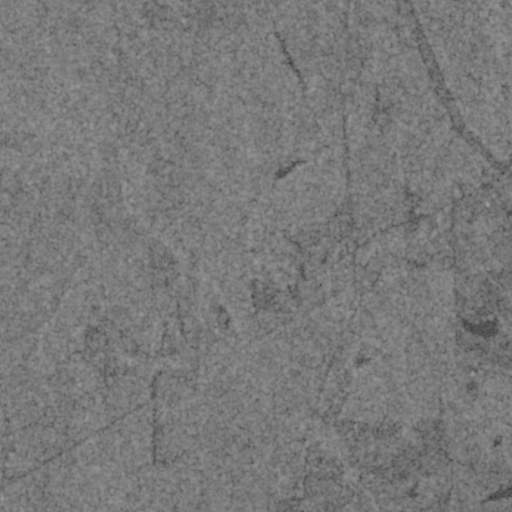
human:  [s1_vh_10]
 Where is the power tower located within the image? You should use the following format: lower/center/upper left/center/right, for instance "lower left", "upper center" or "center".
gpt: The power tower is located in the upper right of the image.
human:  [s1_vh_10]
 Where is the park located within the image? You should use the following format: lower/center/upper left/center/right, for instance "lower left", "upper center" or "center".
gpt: There is no park in the image.

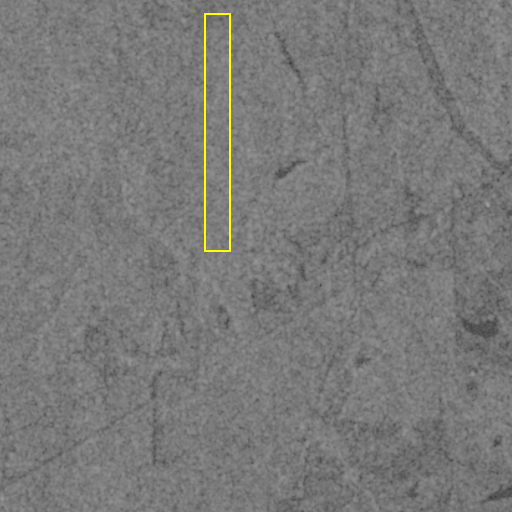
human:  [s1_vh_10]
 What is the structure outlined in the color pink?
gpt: There is no pink outline.
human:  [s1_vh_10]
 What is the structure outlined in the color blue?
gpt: There is no structure outlined in blue.